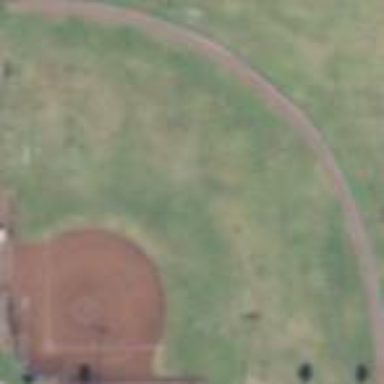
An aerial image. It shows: Baseball pitch for leisure land activities.